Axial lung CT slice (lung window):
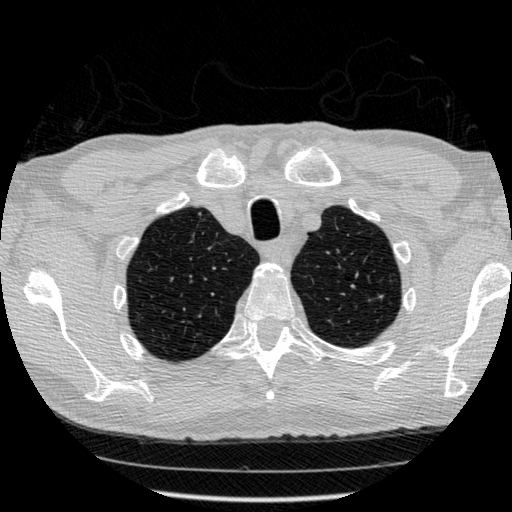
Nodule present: no